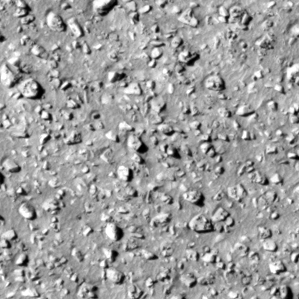
Label: non_frost